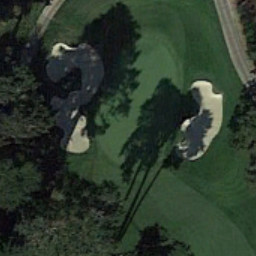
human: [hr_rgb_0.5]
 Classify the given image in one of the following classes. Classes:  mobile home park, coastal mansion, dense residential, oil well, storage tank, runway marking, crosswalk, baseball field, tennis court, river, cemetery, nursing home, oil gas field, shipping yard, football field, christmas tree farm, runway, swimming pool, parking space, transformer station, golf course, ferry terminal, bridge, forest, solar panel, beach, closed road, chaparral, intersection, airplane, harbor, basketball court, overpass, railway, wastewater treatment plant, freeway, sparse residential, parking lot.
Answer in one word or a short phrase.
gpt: golf course